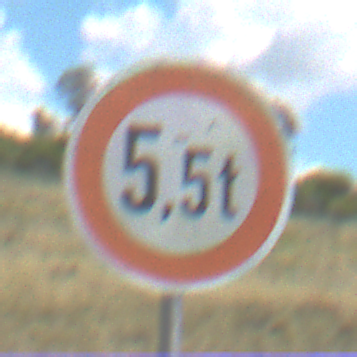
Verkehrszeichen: TatsaechlicheMasse
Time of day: Midday
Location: Outdoor (Nature)
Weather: PartlyCloudy
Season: NotSpecified
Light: Natural